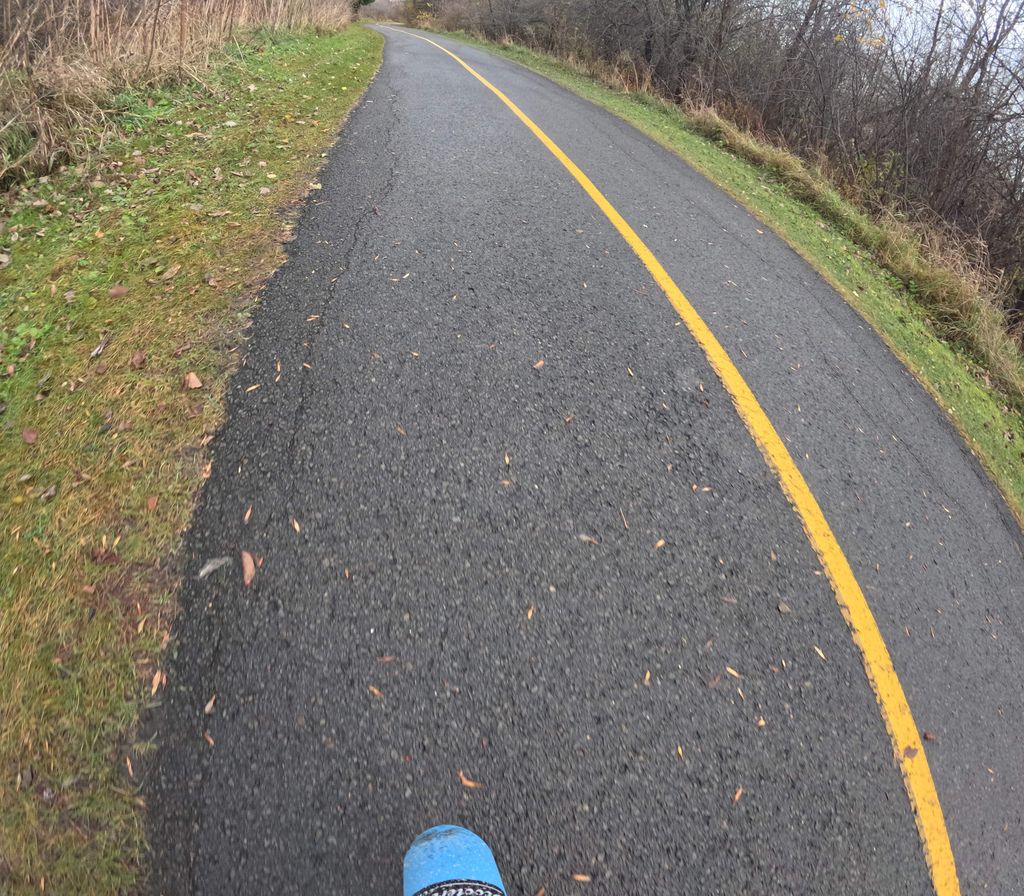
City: ottawa-gatineau